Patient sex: F
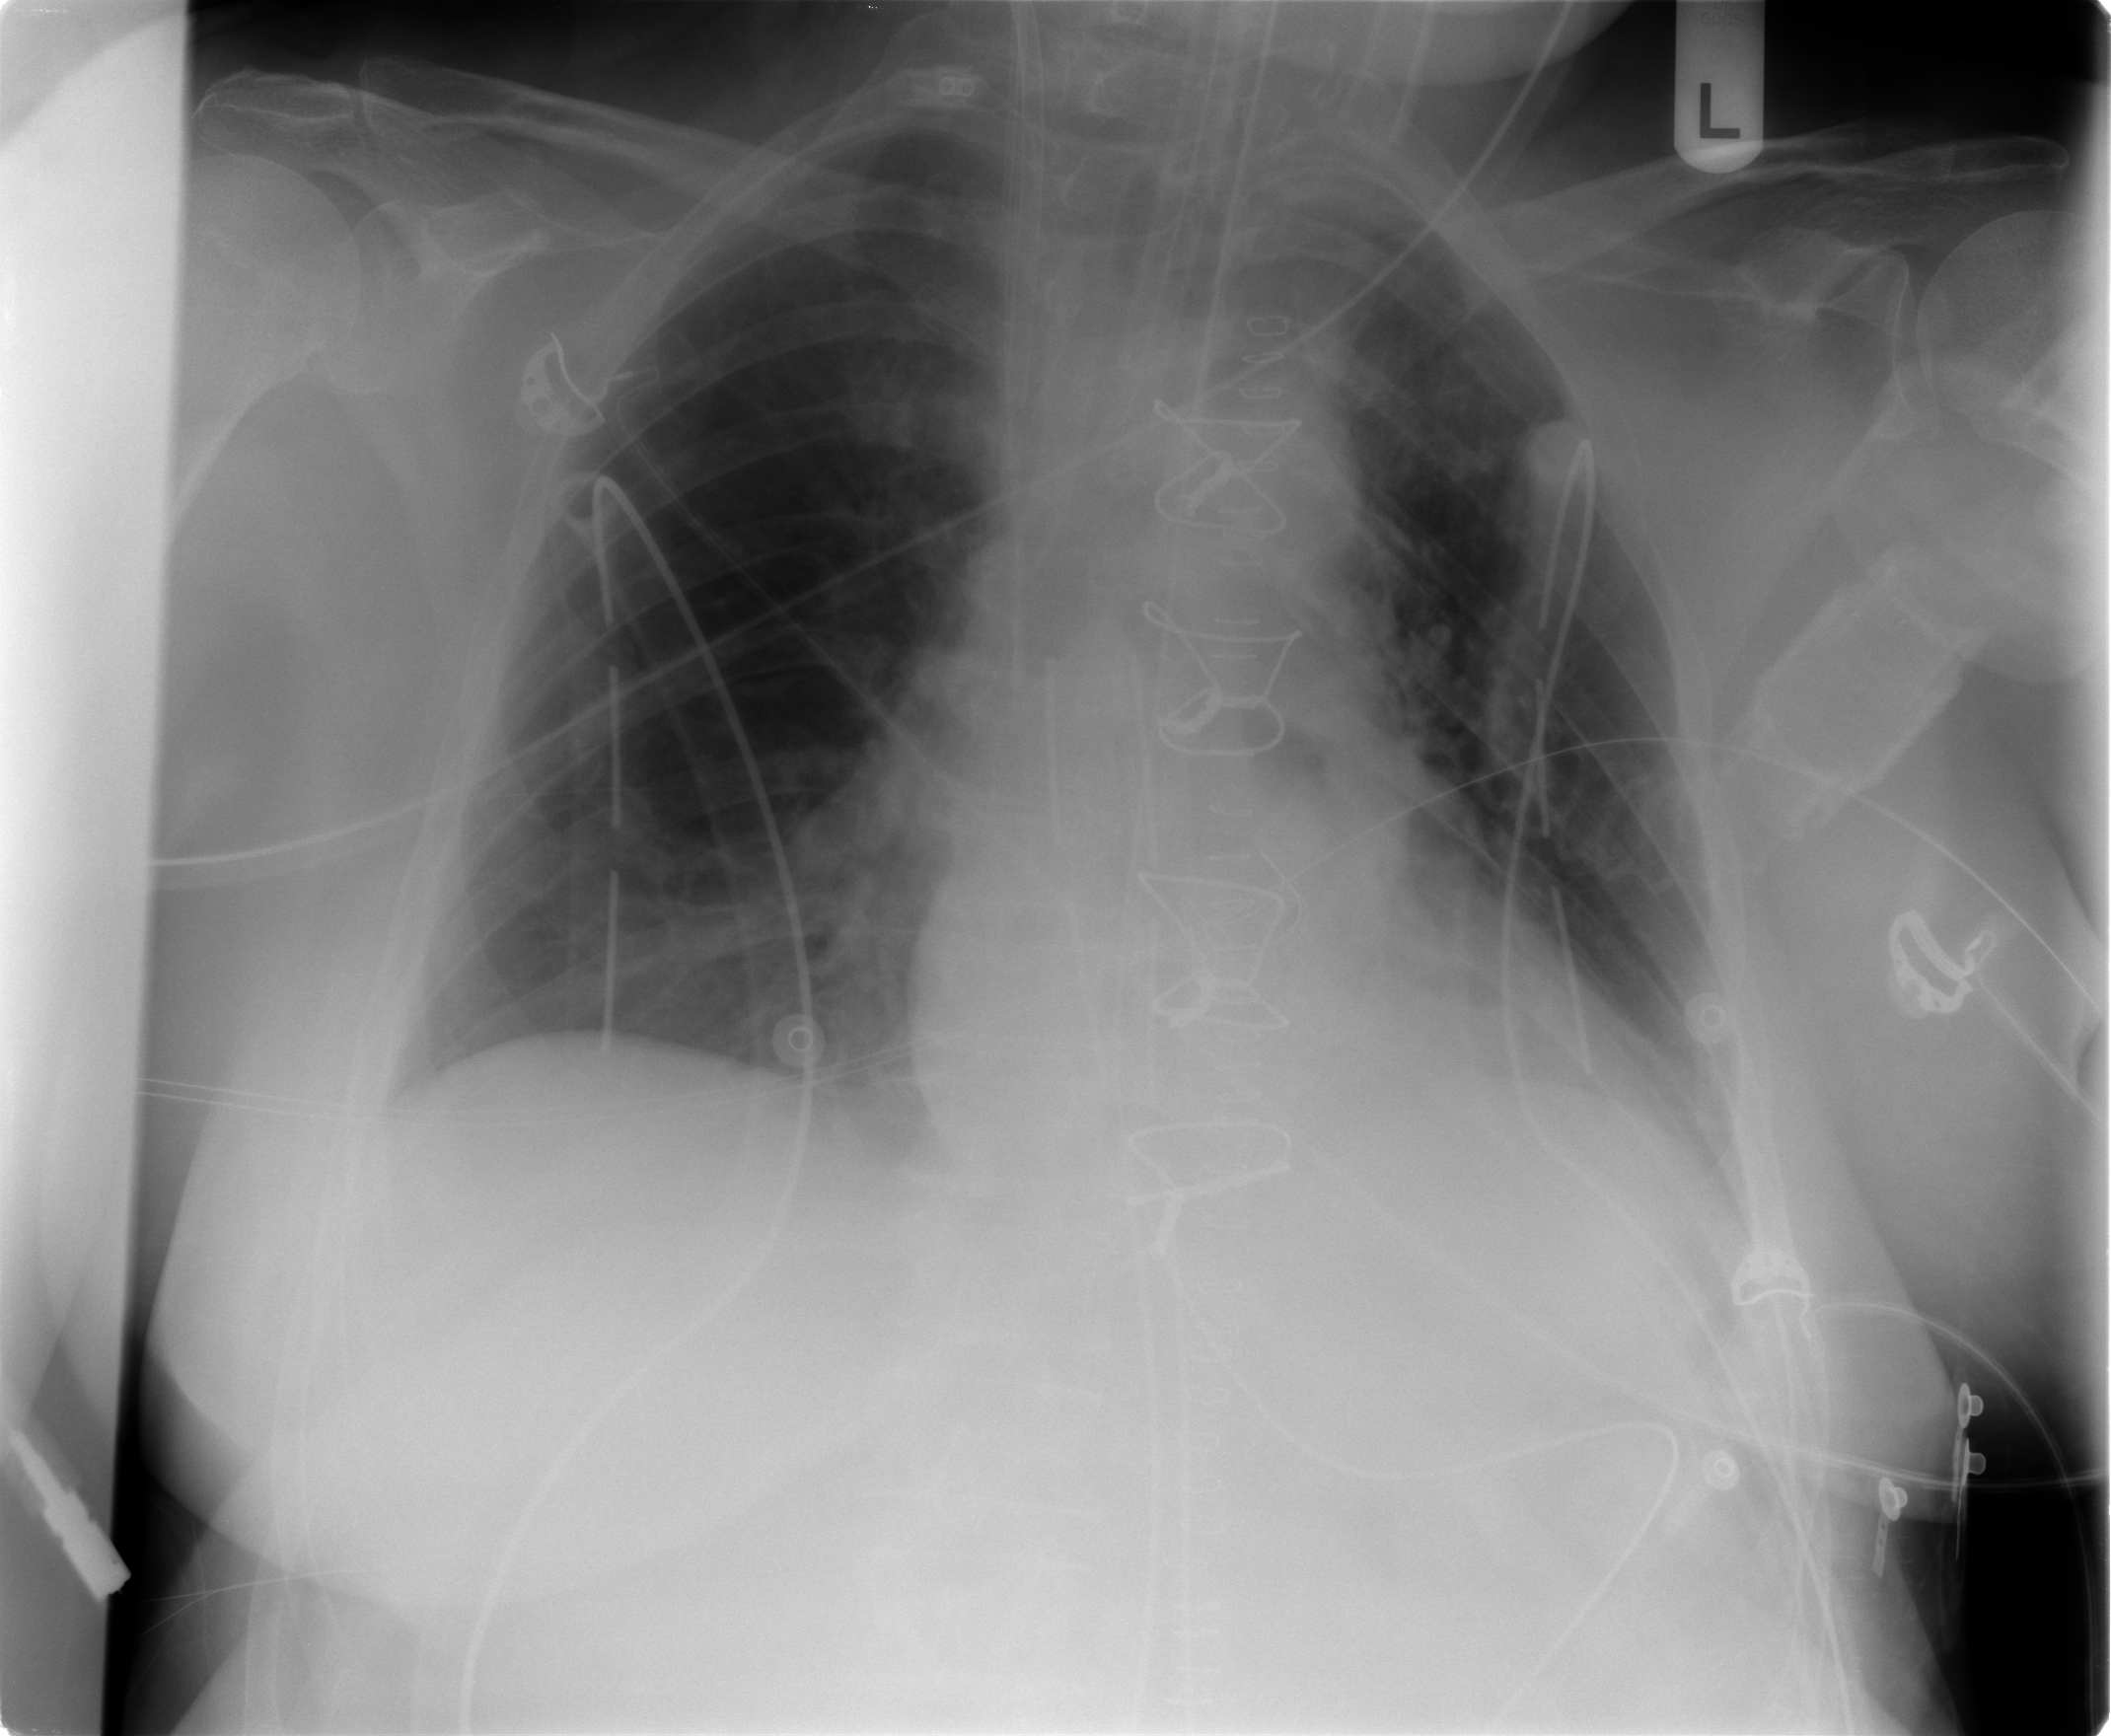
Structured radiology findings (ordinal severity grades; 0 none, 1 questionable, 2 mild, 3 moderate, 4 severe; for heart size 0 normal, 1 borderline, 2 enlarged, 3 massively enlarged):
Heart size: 0
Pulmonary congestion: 0
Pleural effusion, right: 0
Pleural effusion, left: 0
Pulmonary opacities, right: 0
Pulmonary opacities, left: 0
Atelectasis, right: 2
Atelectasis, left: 1